Field crop: maize
Growth stage: 1
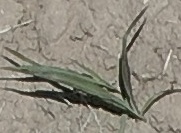
Species: sorghum